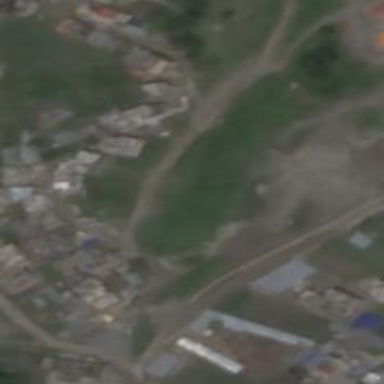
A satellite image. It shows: Spontaneous camp site for internally displaced persons.